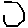
Label: hexagon